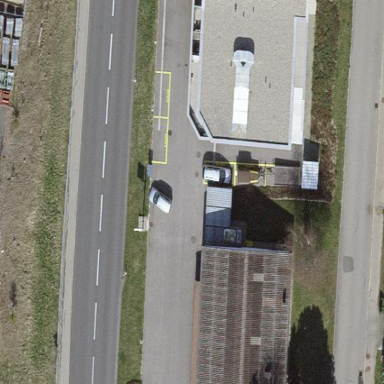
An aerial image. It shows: Parking area with surface.